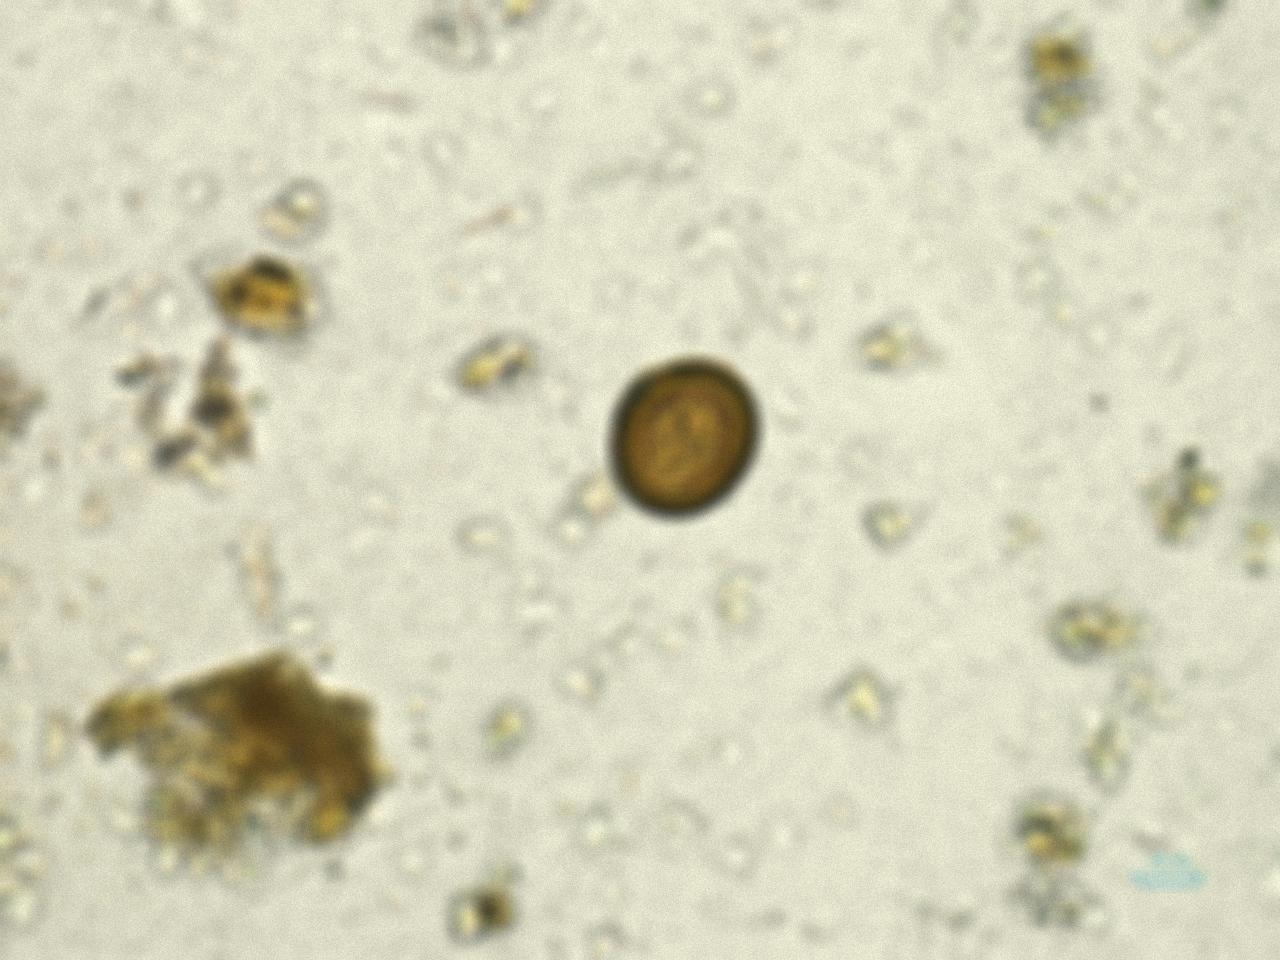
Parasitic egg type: Taenia spp. egg